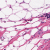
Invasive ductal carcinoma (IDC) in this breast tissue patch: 0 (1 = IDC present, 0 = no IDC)